Field crop: tomato
Growth stage: 1
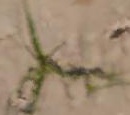
Species: cyperus